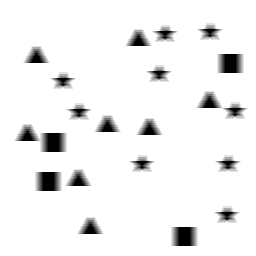
Squares: 4
Triangles: 8
Stars: 9
Total shapes: 21